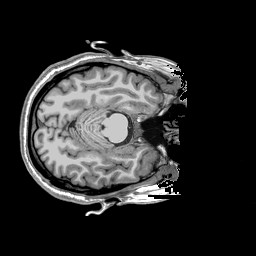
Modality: T1w
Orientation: coronal
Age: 32
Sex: male